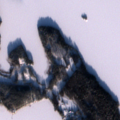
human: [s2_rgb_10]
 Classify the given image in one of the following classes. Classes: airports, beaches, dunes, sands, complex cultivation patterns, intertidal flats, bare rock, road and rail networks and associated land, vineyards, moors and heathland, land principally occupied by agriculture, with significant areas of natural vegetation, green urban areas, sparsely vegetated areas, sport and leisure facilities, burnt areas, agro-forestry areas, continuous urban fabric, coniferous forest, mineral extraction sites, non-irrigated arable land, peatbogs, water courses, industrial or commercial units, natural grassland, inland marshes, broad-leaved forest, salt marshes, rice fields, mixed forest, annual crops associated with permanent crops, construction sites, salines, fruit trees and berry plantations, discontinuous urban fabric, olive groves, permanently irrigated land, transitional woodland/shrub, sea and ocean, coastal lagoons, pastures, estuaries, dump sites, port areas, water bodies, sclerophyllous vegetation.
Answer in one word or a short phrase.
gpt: mixed forest, water bodies